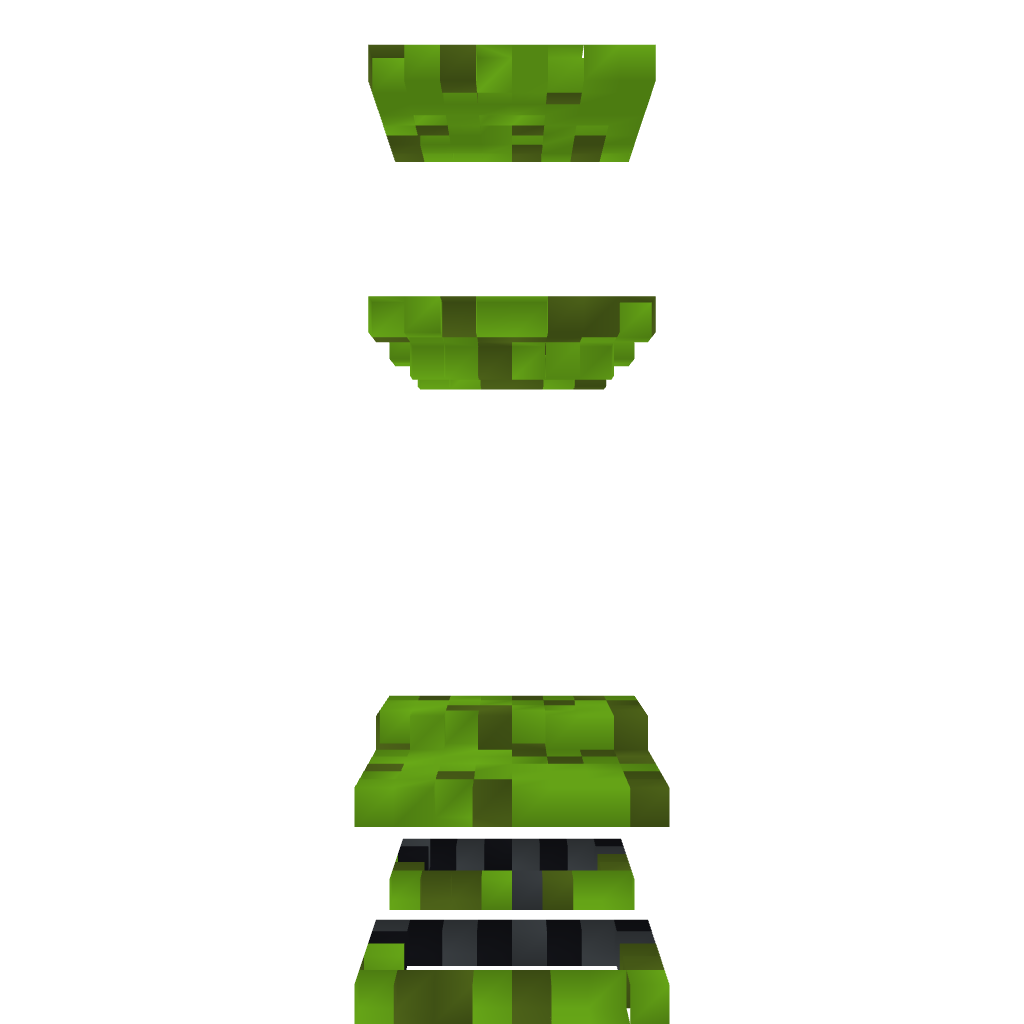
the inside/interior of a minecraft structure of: Giant Creeper